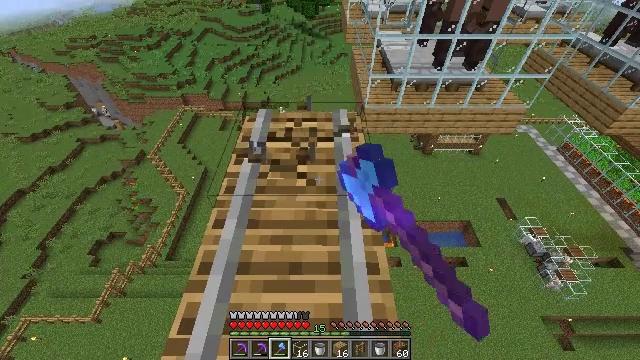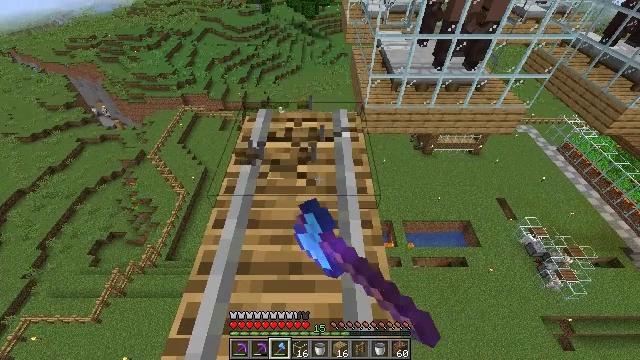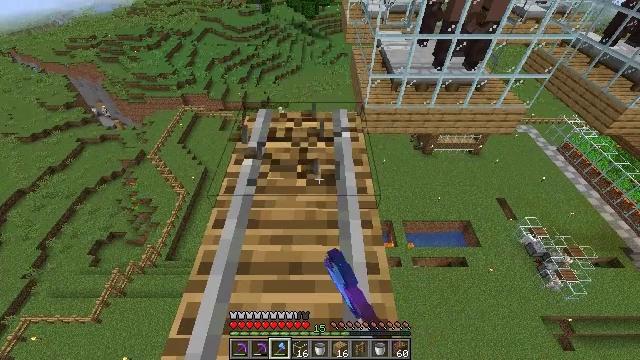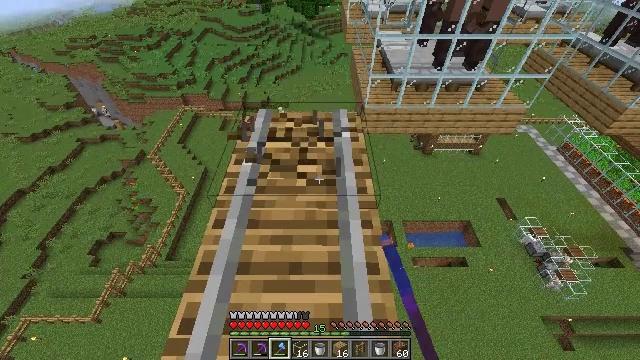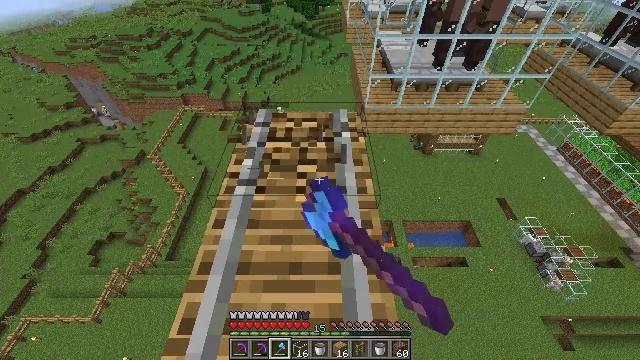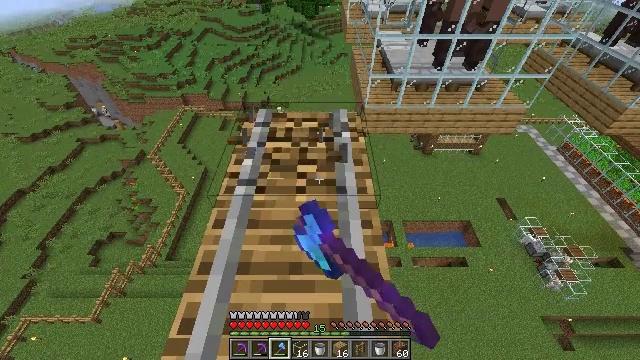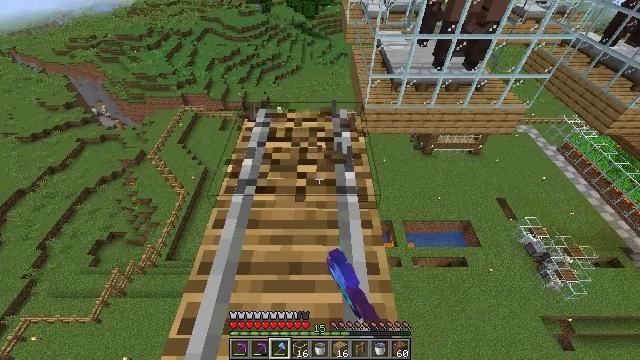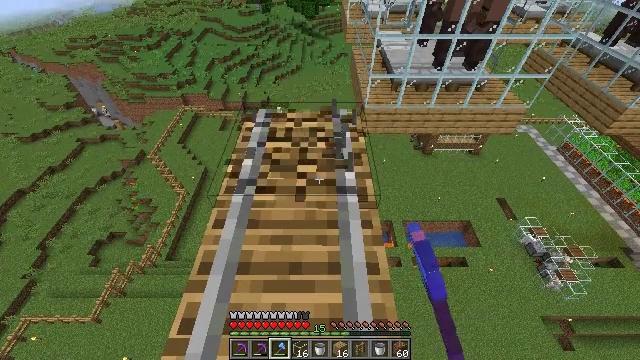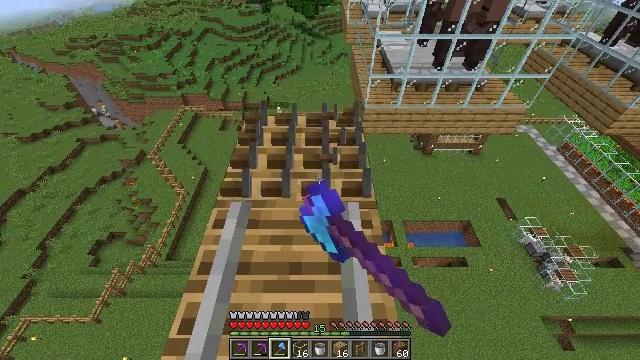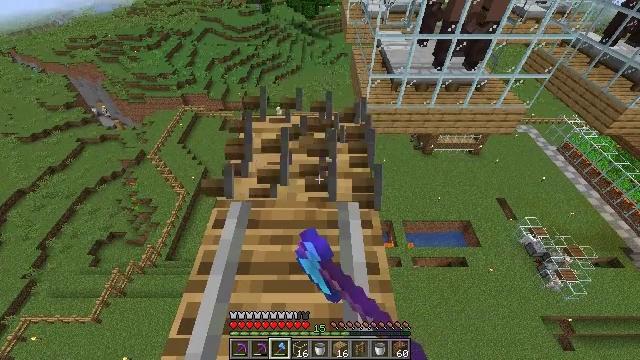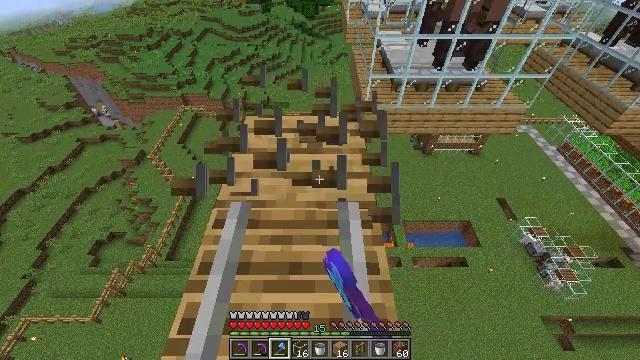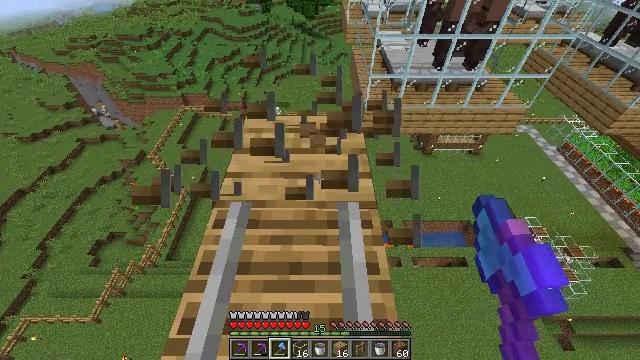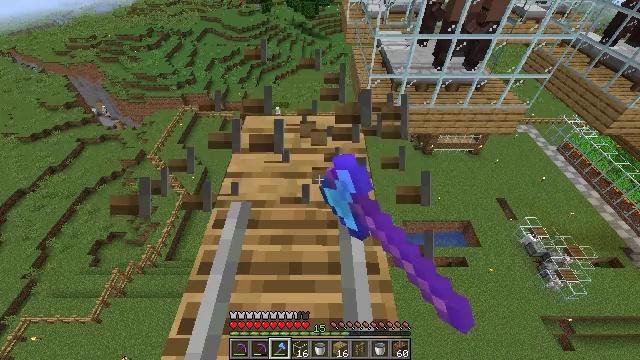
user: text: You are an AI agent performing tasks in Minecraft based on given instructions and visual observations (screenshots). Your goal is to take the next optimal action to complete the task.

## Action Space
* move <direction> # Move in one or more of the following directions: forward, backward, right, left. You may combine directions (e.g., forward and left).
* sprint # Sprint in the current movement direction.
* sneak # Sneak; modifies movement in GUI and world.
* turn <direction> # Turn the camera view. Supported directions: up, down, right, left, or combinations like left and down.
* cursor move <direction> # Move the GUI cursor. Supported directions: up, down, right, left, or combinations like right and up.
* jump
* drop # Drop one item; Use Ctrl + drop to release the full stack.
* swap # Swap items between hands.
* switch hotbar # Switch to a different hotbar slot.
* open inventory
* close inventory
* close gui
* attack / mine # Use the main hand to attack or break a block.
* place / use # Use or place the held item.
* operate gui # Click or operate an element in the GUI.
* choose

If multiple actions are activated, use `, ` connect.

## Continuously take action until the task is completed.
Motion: motion action
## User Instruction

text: Recycle the rail from an abandoned track.
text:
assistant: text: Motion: sneak, attack / mine
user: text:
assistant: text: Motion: sneak, attack / mine
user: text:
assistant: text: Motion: sneak, attack / mine
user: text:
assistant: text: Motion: sneak, attack / mine
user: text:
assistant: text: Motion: sneak, attack / mine
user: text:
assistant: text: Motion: sneak, attack / mine
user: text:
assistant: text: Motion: sneak, attack / mine
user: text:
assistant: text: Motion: sneak, attack / mine
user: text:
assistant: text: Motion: sneak, attack / mine
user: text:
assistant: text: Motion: sneak, attack / mine
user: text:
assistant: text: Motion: sneak, attack / mine
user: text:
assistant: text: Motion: sneak, attack / mine
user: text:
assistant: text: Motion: sneak, attack / mine